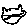
Label: cat